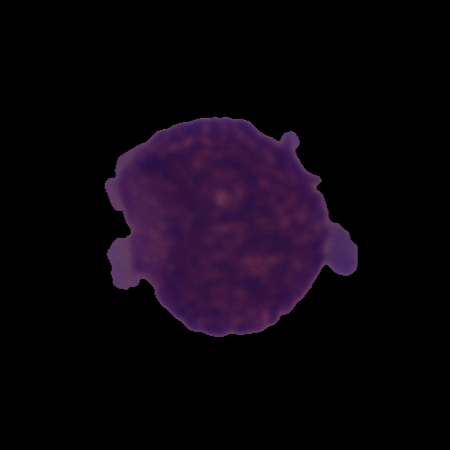
Label: cancer